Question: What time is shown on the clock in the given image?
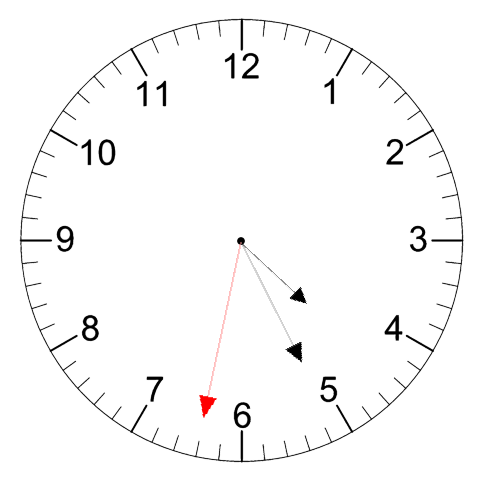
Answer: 04:25:32